Interaction volume radius: 5 \u00c5
Interaction volume height: 15 \u00c5
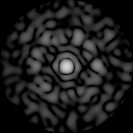
Disorder parameter: 0.825